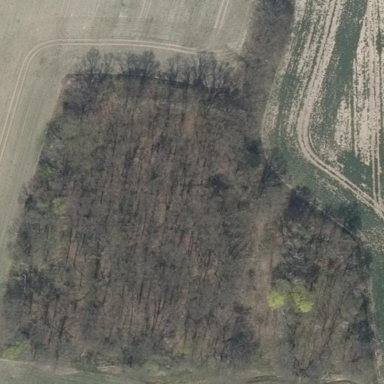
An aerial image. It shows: Forest area.